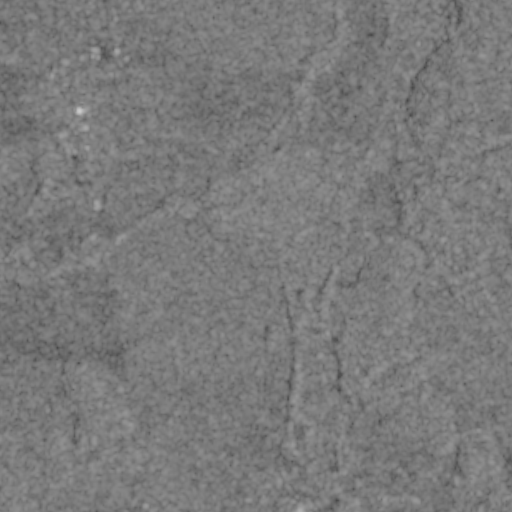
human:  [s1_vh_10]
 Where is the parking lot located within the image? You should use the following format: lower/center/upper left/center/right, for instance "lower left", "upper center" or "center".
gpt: The parking lot is located in the upper left of the image.
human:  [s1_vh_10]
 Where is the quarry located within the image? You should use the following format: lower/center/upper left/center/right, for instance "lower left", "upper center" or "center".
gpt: The quarry is located in the upper right of the image.
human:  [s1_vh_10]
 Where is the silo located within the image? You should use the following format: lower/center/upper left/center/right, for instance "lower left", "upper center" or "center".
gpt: The silo is located in the upper left of the image.
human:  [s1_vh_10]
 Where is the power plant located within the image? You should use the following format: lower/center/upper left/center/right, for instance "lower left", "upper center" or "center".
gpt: There is no power plant in the image.

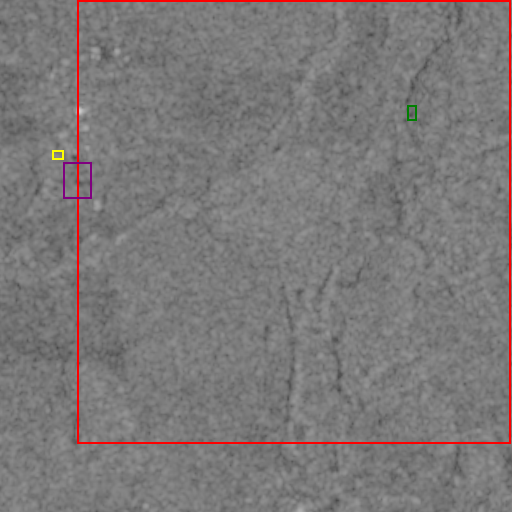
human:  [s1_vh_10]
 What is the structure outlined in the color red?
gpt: The structure outlined in red is a crop field.
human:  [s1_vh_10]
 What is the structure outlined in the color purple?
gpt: The structure outlined in purple is a park.
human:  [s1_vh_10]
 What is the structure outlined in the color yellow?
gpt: The structure outlined in yellow is a parking lot.
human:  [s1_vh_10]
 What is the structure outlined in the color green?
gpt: The structure outlined in green is a quarry.
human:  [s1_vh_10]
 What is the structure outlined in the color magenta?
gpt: There is no magenta outline.